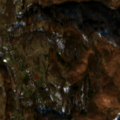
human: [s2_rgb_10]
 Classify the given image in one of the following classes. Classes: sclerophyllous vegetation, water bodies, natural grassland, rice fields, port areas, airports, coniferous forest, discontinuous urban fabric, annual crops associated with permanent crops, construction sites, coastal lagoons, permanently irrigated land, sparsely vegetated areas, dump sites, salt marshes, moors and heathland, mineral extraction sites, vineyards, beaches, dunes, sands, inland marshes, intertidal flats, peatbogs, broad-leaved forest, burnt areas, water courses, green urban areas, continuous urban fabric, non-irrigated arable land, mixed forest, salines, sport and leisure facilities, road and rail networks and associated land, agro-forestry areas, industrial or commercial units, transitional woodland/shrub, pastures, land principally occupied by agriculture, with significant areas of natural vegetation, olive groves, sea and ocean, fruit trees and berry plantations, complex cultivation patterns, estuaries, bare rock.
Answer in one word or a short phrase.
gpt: complex cultivation patterns, land principally occupied by agriculture, with significant areas of natural vegetation, broad-leaved forest